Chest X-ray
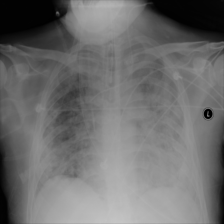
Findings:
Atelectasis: negative
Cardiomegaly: negative
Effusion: negative
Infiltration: negative
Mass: negative
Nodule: negative
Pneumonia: negative
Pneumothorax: negative
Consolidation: negative
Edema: negative
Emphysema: negative
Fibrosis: negative
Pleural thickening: negative
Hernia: negative